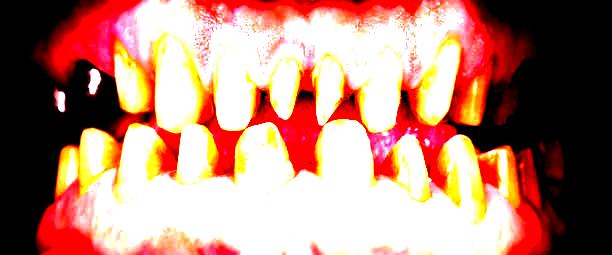
Condition: Calculus